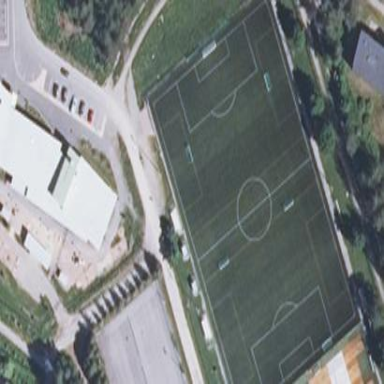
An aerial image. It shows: Soccer pitch for outdoor sports and leisure activities.